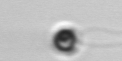
Label: flagellate